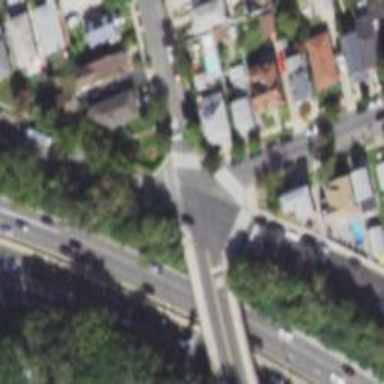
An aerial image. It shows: Marked crossing on footway.